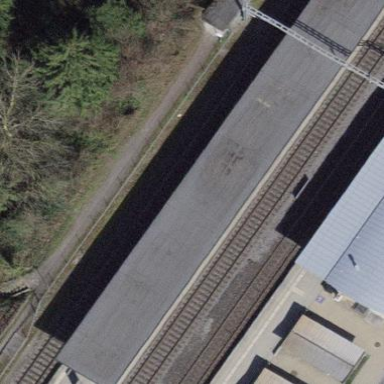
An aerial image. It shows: View of roof of building.